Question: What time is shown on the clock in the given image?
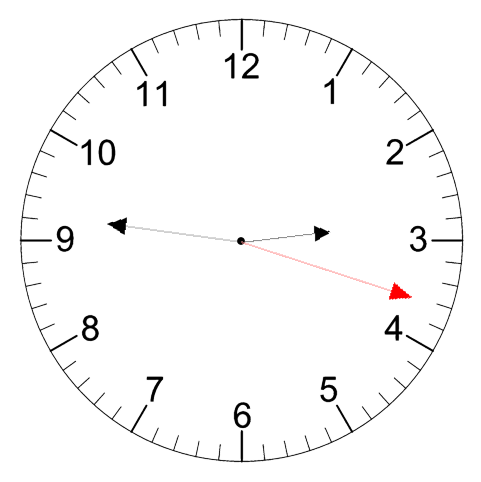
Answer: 02:46:18